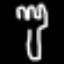
Label: fork